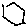
Label: hexagon